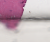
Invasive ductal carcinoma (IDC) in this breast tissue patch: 0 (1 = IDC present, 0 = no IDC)